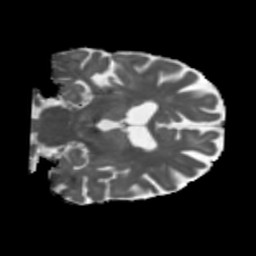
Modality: MD
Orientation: coronal
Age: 64
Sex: male
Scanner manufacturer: siemens
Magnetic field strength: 3 T
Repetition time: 5.47 s
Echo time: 0.0854 s